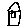
Label: house